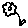
Label: flower